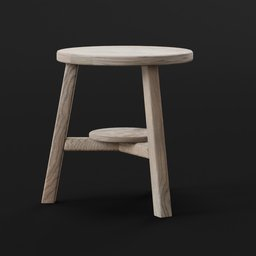
Label: furniture